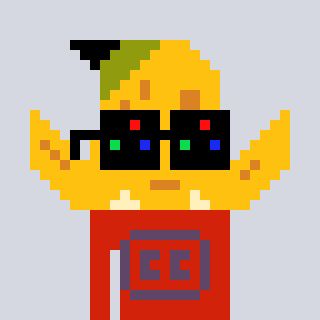
a pixel art character with square black sunglasses, a banana-shaped head and a red-colored body on a cool background